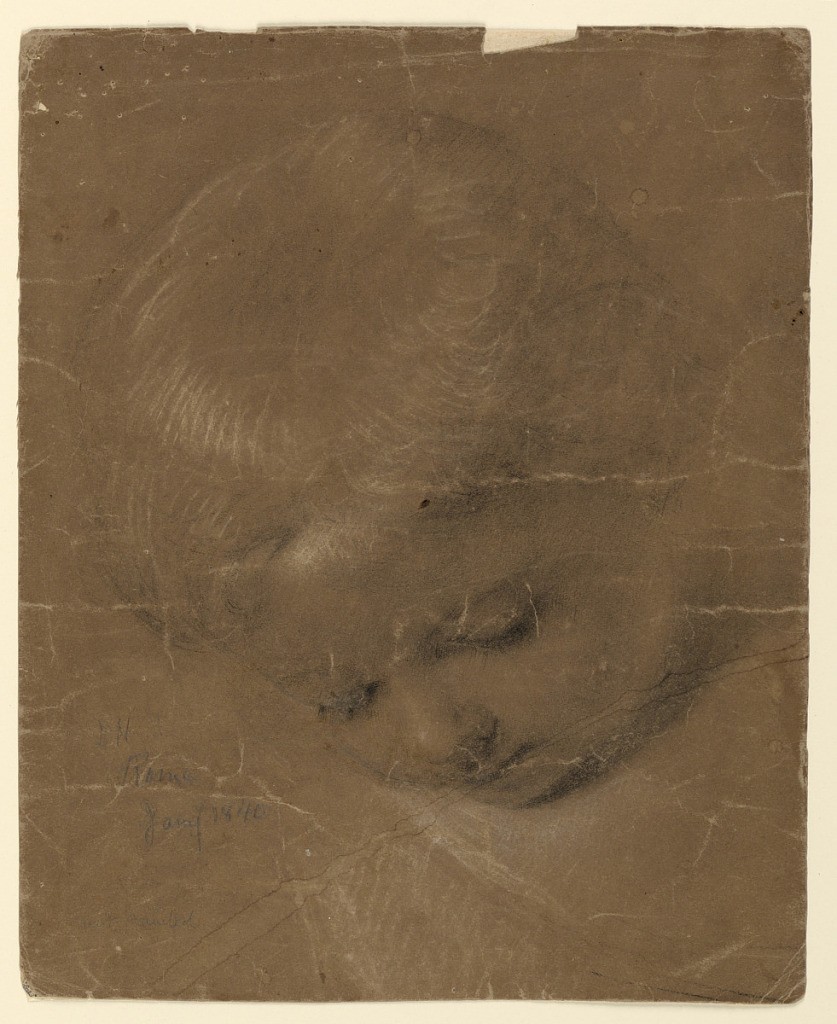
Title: Study of a Child's Head
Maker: Daniel Huntington, American, 1816–1906
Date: January 1840
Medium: Graphite, black crayon, white chalk on brown wove paper, lined
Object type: Drawing
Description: Study of a child's head, bent downwards and turned slightly to the left.